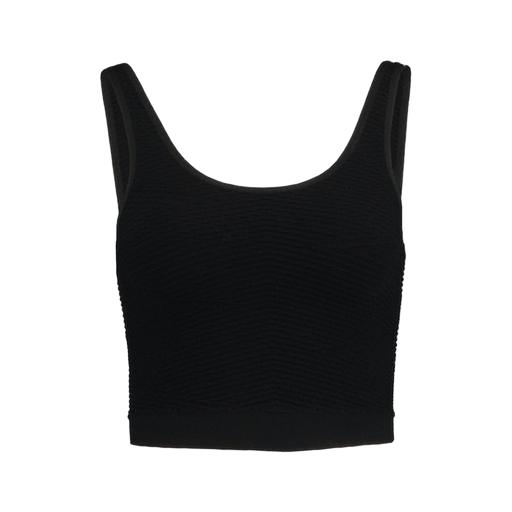
black ribbed tank top, black cropped tank top, black textured tank, white background